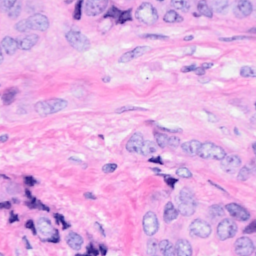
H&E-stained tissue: Breast